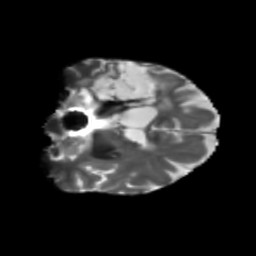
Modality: T2w
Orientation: coronal
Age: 66
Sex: female
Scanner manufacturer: siemens
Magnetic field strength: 3 T
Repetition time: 5.25 s
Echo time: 0.08 s